Aerial crown-view tile of a tropical tree (Barro Colorado Island, Panama), acquired 20250915:
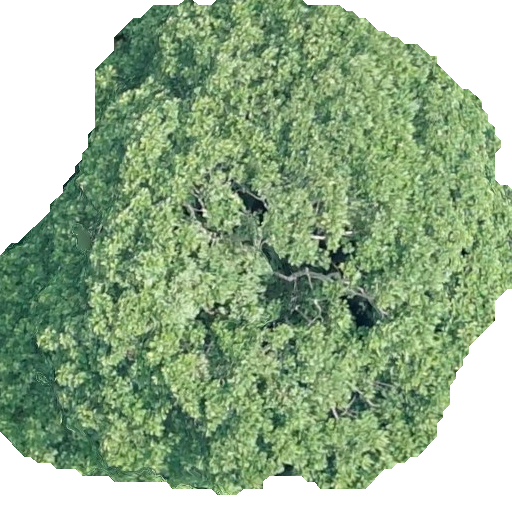
Species: Dipteryx oleifera
GBIF accepted scientific name: Dipteryx oleifera
Crown area: 290.783 m²